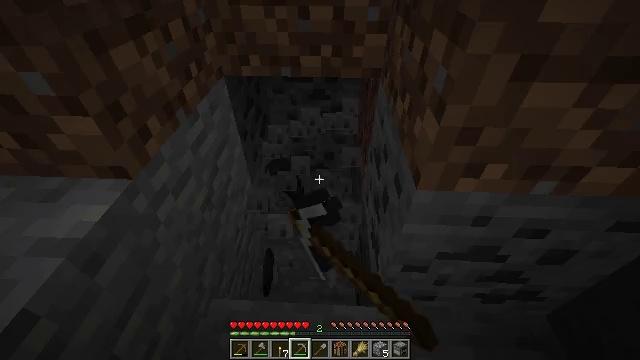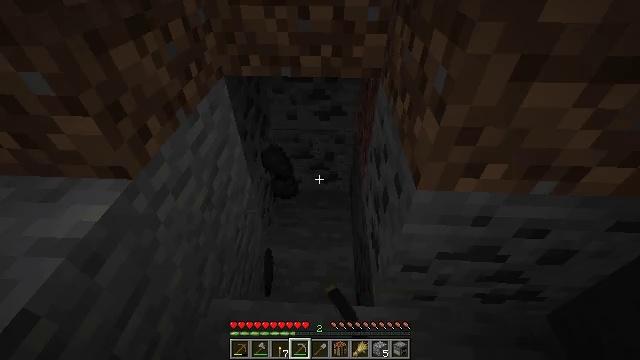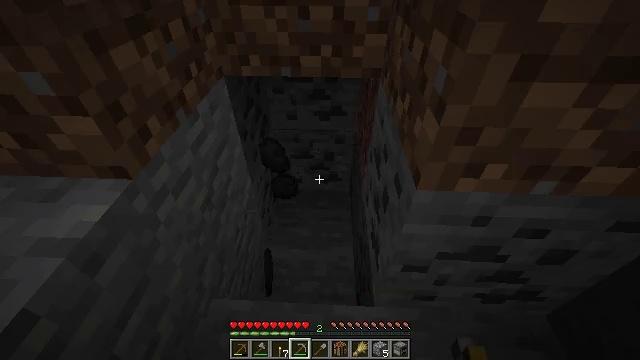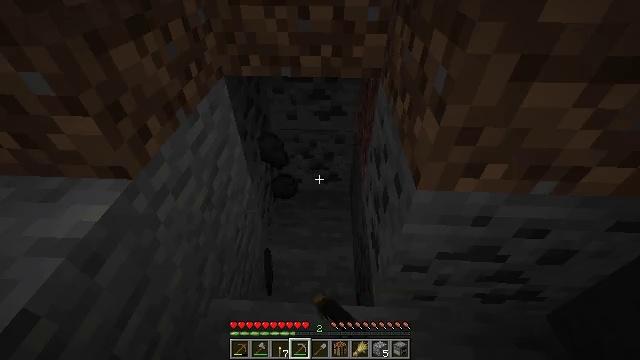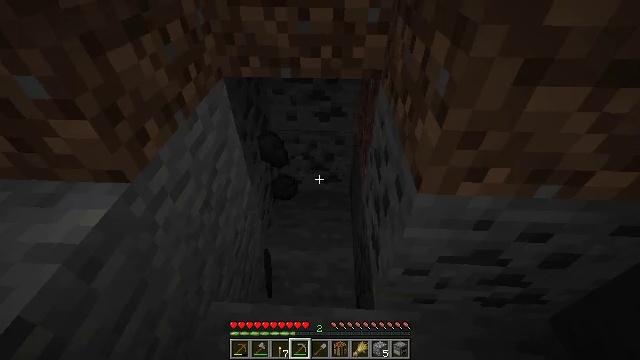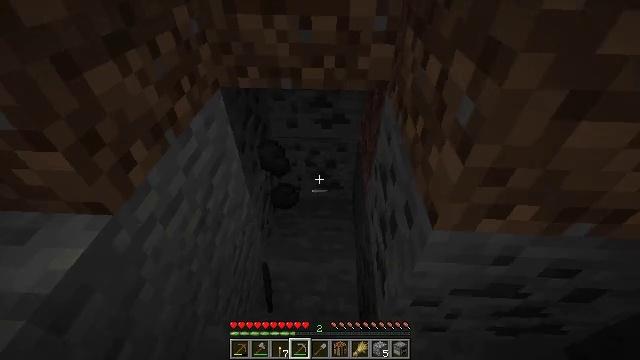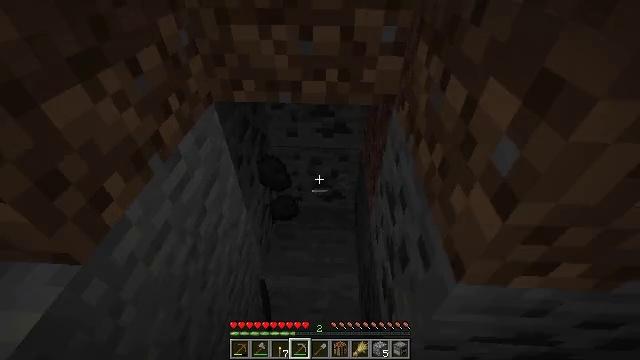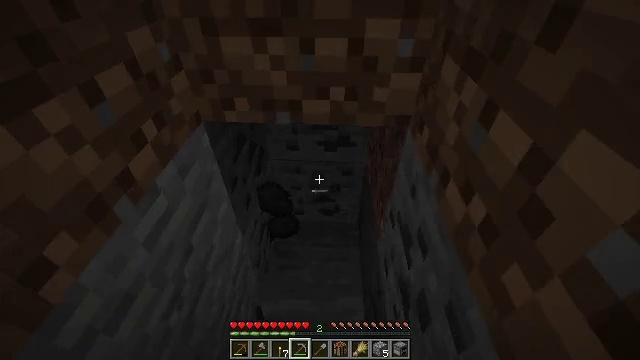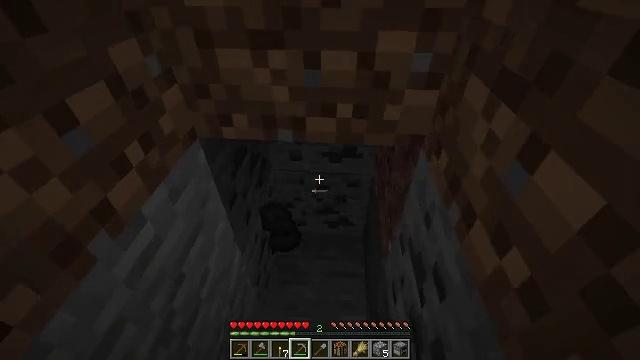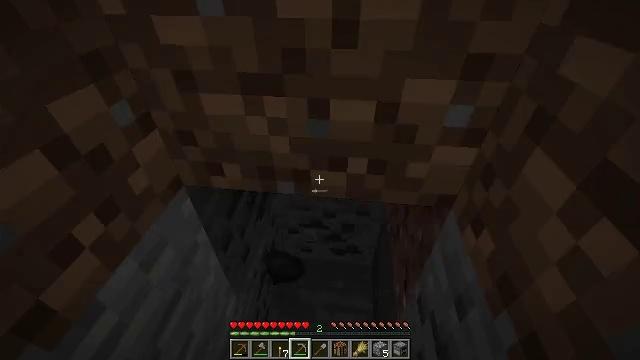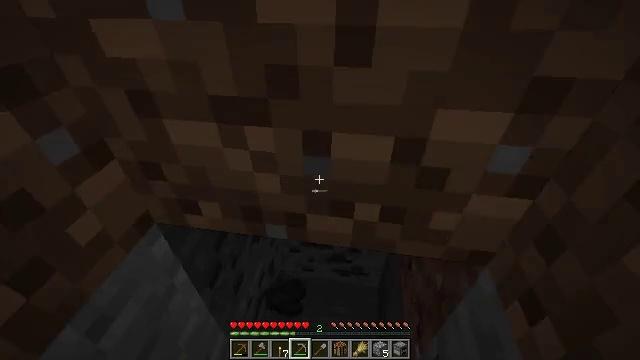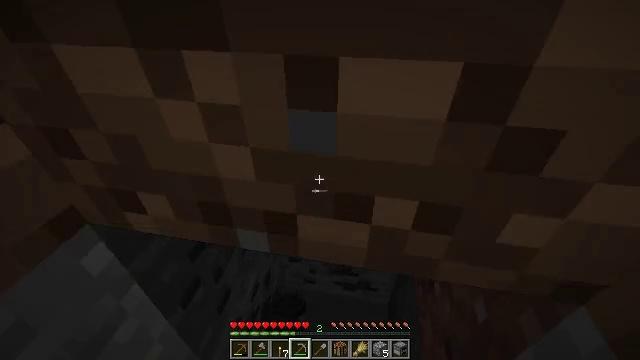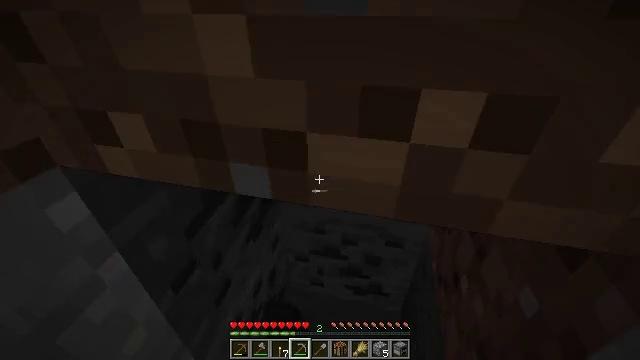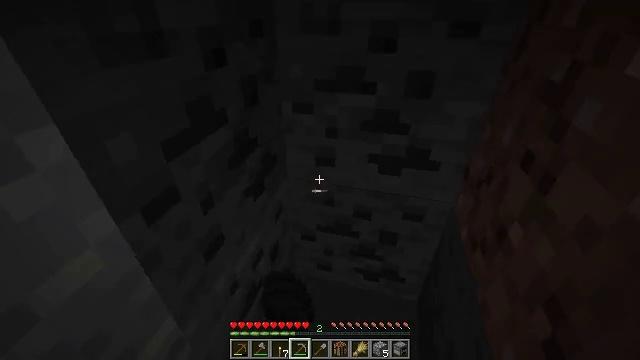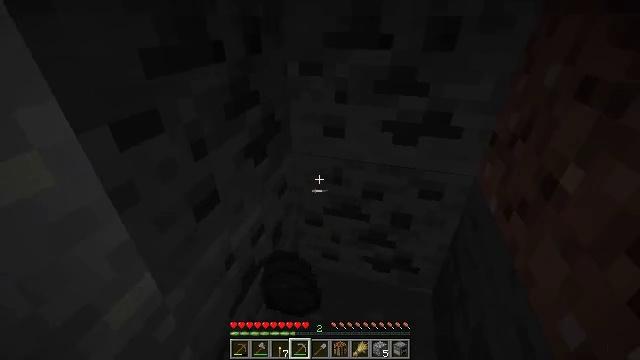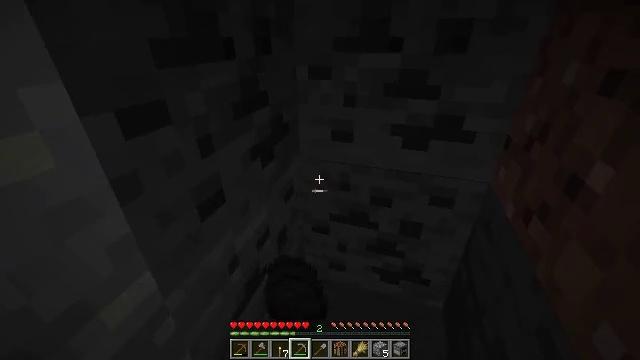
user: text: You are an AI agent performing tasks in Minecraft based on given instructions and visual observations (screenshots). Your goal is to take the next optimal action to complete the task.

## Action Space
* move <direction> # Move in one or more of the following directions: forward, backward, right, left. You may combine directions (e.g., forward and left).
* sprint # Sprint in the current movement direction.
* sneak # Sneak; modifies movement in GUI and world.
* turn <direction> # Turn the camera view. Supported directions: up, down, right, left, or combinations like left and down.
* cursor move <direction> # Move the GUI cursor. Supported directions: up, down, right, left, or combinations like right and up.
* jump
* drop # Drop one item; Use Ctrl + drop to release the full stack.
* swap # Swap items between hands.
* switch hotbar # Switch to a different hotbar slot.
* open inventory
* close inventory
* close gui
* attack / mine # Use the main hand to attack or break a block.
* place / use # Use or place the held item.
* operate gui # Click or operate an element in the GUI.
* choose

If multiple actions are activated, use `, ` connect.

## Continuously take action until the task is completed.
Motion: motion action
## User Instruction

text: Reclaim the grass path segment.
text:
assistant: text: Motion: attack / mine
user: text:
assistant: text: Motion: attack / mine
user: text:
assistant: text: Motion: attack / mine
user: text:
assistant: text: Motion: move forward, attack / mine
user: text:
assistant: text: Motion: move forward
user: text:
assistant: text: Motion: move forward
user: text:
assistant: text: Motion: move forward
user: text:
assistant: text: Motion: move forward, turn left
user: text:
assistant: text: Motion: move forward, turn left and up
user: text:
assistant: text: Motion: move forward, turn left
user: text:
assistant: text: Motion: move forward, turn left and up
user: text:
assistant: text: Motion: move forward, turn left and up
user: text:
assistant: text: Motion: turn left and up
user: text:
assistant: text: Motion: turn left and up
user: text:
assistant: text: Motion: turn left and up
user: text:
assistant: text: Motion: turn up
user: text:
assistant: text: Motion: no_op
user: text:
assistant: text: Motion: turn left and up
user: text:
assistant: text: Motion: turn left and up
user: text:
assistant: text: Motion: turn left and up
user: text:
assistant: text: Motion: turn left and up
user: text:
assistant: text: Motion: turn left and up
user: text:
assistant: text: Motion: turn left and up
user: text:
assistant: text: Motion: turn left and up
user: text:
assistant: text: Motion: turn left
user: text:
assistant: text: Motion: turn left and down
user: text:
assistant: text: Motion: turn left
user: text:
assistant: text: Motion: move forward, turn left
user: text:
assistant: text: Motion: move forward
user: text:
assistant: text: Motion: move forward, turn left